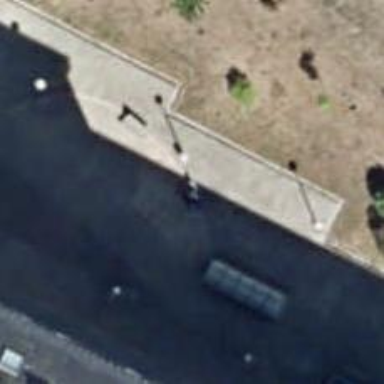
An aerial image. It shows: Bench for seating.